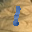
Label: 1